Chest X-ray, PA view. Patient: 58 years old, sex F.
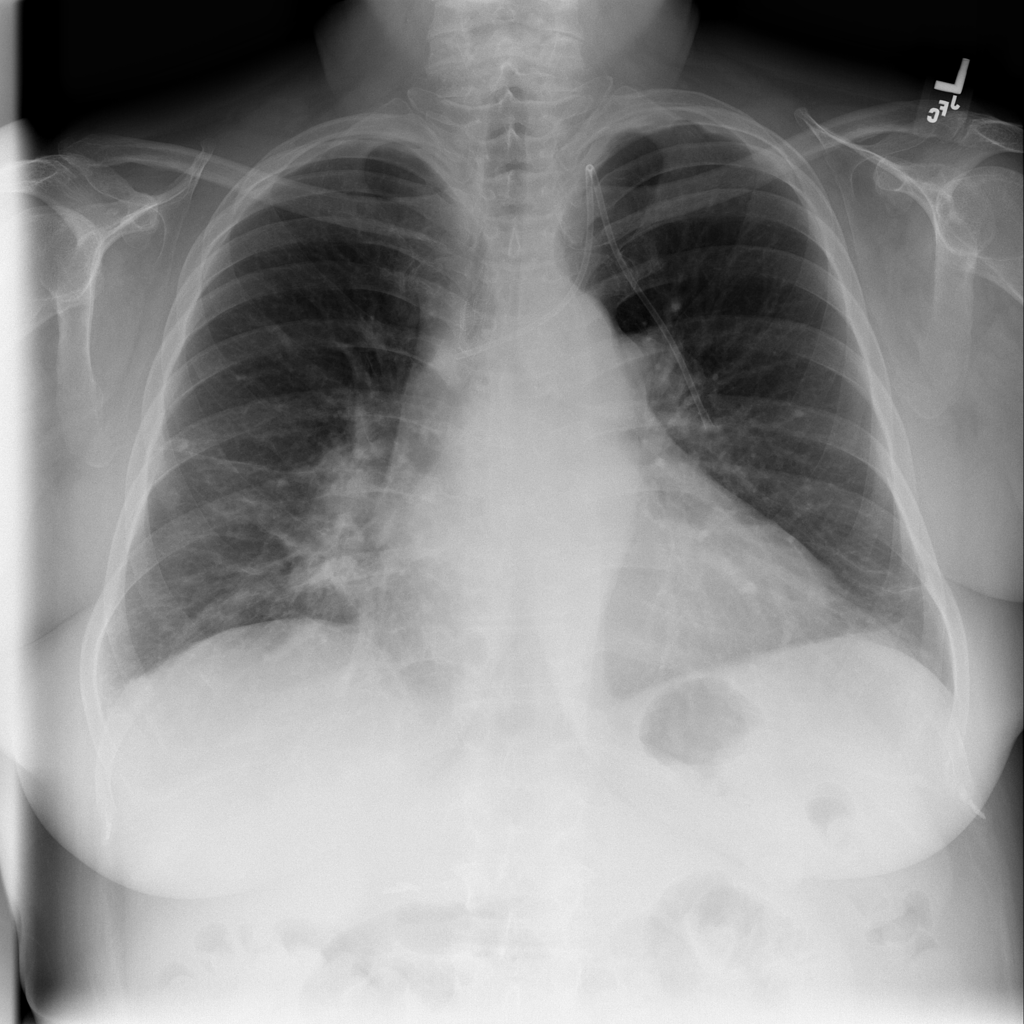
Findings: Cardiomegaly, Edema, Infiltration, Nodule